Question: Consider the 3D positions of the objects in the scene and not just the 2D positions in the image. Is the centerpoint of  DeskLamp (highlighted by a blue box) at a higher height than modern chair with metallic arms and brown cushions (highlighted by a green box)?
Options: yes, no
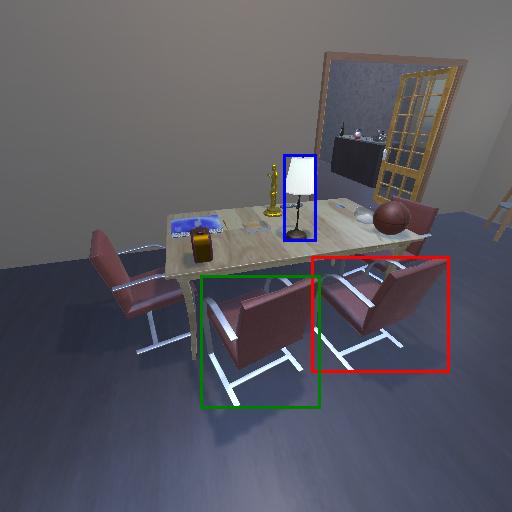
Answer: yes